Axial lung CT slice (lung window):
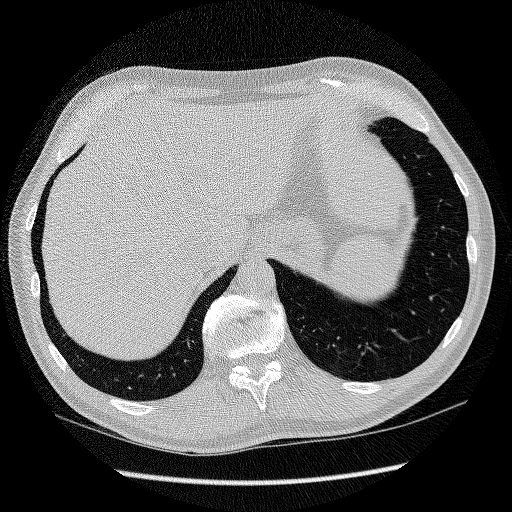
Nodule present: no